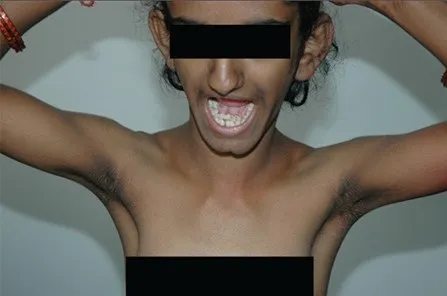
Profile of the patient showing two rows of teeth in the lower jaw, increased terminal hair on the face, along with acanthosis around the neck and axilla.
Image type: medical_photograph (other_medical_photograph)